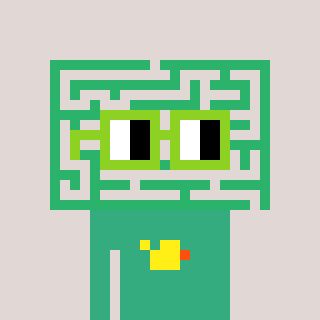
a pixel art character with square light green glasses, a maze-shaped head and a teal-colored body on a warm background